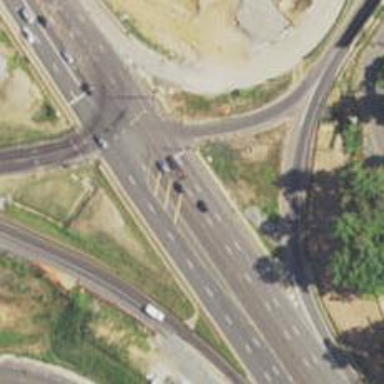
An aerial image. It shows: Roundabout at primary highway.